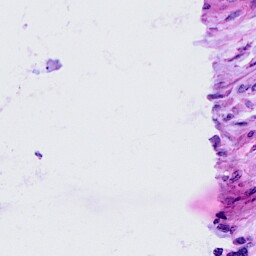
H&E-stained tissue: Cervix